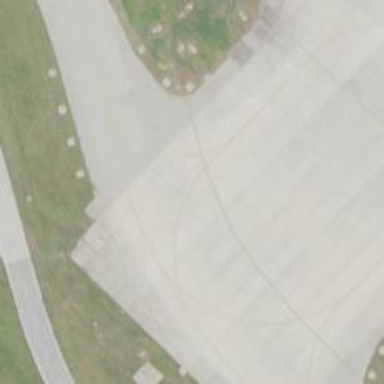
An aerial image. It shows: Image of taxiway at airport.